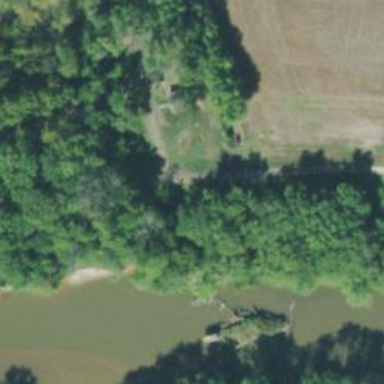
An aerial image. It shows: Historic bridge.